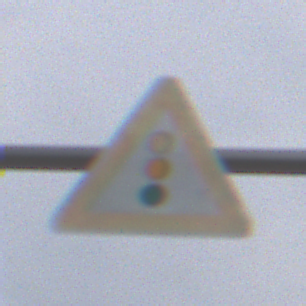
Verkehrszeichen: Lichtzeichenanlage
Umgebung: Outdoor, RoadRail
Tageszeit: Midday
Wetter: PartlyCloudy
Licht: Natural
Jahreszeit: NotSpecified
Kontrast: LowContrast